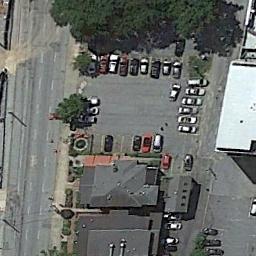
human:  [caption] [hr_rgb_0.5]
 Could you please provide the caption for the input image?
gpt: The parking lot with some neatly arranged cars is surrounded by several buildings and a grove of trees .

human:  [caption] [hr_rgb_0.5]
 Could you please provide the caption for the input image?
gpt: More than a half of the cars in the parking lot are black .

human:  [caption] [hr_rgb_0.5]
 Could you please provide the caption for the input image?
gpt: The parking lot is full of cars between buildings and trees .

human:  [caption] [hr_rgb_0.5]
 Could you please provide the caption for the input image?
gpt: A few buildings are next to the parking lot .

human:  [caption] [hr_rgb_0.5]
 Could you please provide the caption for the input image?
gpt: There are some green trees and buildings beside the parking lot .